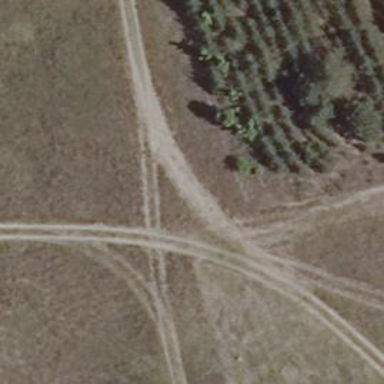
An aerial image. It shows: Track road with grass surface.